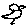
Label: bird